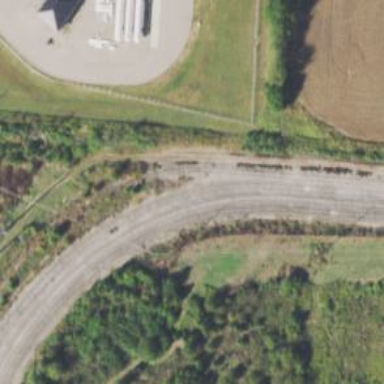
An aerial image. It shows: Disused railway spur.